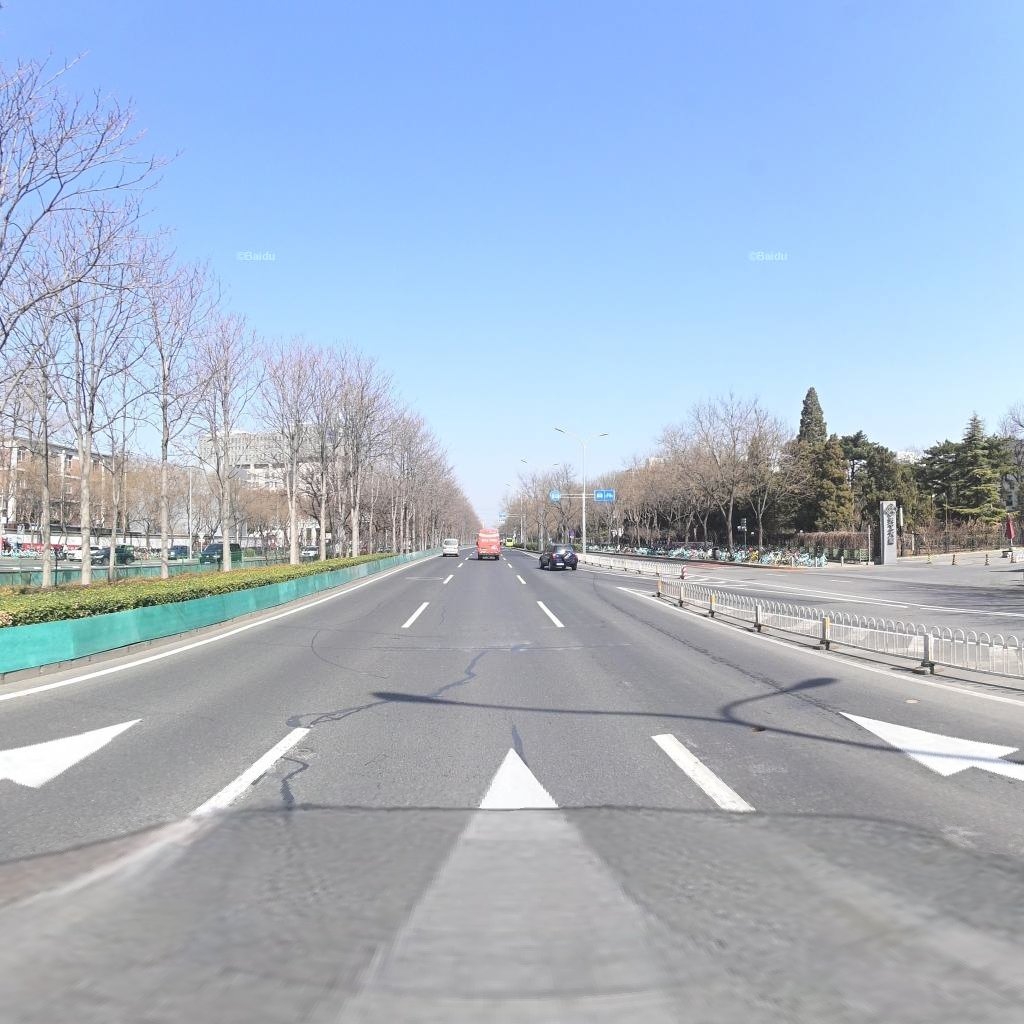
Region: Haidian
Road damage annotations: longitudinal patch, longitudinal patch, longitudinal patch, longitudinal patch